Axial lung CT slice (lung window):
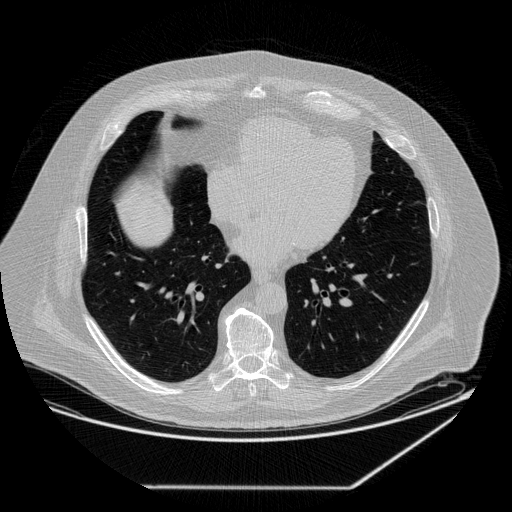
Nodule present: no